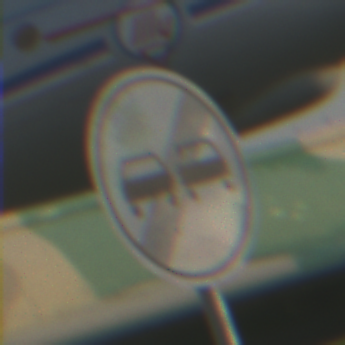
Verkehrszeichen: EndeUeberholverbot
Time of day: SunriseSunset
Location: Outdoor (Special)
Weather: Clear
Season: NotSpecified
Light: Natural